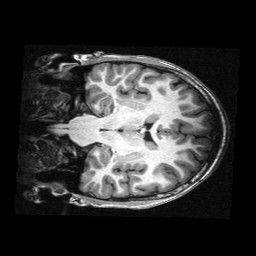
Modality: T1w
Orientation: coronal
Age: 15
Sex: female
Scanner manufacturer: siemens
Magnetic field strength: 3 T
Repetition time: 2.3 s
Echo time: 0.00336 s